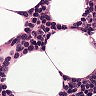
Metastatic tissue present: no